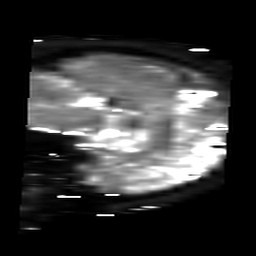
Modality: T2starmap
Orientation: sagittal
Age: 30
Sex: female
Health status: ill